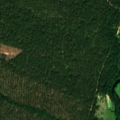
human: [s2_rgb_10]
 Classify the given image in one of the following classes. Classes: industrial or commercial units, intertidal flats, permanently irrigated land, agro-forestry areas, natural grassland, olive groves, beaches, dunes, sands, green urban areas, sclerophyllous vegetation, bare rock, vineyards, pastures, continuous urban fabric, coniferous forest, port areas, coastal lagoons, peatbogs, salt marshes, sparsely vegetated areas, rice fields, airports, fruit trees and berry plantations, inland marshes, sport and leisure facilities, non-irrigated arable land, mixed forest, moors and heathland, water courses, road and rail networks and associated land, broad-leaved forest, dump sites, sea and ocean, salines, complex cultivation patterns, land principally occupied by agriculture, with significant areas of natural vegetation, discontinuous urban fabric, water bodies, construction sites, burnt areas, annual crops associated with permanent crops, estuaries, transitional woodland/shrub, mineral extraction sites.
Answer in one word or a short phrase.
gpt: land principally occupied by agriculture, with significant areas of natural vegetation, coniferous forest